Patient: sex F, age 66
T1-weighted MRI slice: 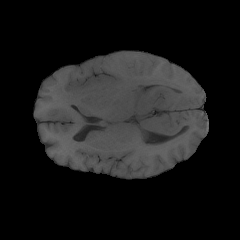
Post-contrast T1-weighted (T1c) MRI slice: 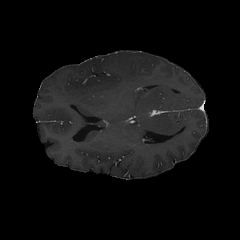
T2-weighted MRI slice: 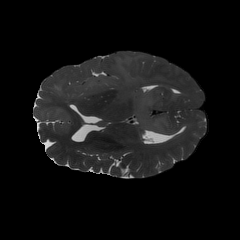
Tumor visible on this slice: yes
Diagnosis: Astrocytoma, IDH-wildtype
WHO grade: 2